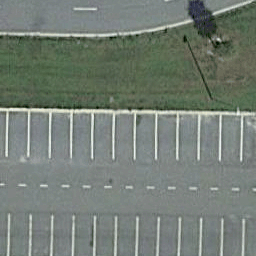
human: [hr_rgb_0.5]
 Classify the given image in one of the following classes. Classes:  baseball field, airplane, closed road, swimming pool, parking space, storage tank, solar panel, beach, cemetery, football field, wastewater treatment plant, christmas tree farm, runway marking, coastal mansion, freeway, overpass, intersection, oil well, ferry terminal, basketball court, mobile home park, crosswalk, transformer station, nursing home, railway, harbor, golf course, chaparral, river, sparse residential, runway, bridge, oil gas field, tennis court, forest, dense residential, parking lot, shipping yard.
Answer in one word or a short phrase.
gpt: parking space